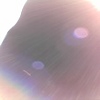
Label: sunburn